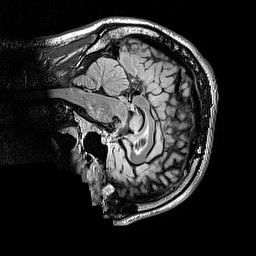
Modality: FLAIR
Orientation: sagittal
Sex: male
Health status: ill
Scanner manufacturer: siemens
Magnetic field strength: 3 T
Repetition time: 5 s
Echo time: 0.388 s